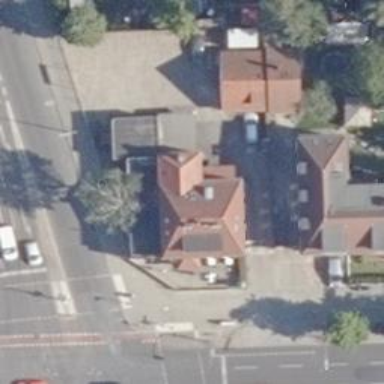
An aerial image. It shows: Restaurant.